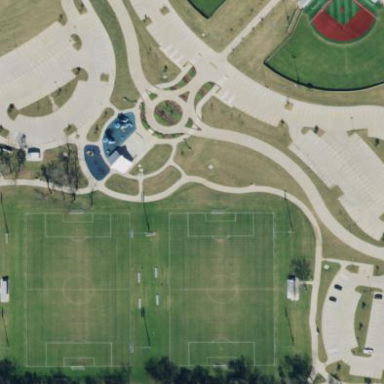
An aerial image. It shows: Soccer pitch for leisure land activities.